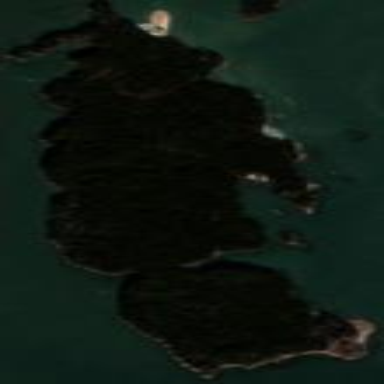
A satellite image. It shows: Island with natural coastline.